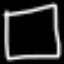
Label: square